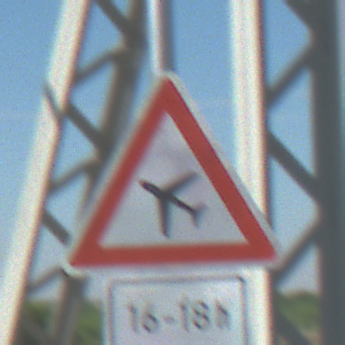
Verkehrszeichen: FlugbetriebRechts
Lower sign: ZeitangabenOhneBeschraenkungAufWochentage1
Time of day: MorningAfternoon
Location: Outdoor (Special)
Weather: Clear
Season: NotSpecified
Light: Natural